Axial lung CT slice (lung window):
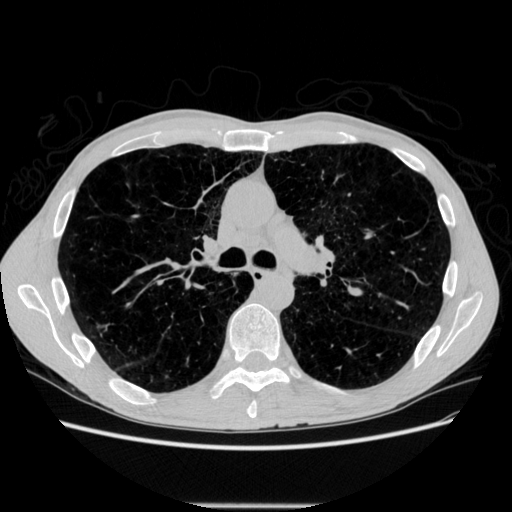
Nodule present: no